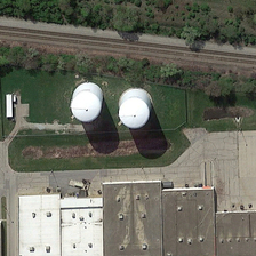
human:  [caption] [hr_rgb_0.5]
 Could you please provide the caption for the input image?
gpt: Two reservoirs between several buildings and two railways are lined with green trees.

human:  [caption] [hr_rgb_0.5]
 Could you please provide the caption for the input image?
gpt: The two storage tanks are between several buildings and two railways, with green trees on both sides.

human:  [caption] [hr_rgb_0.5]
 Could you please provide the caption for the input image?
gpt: The two reservoirs are located between several buildings and two railways, with green trees on both sides.

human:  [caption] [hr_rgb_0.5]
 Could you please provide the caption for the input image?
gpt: Two tanks are between several buildings and two railways, both sides are green.

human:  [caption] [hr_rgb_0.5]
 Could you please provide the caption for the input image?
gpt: The two containers are located between several buildings and two railways, with trees on both sides.